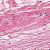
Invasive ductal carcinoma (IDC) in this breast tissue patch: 0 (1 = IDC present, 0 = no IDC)